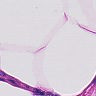
Metastatic tissue present: no